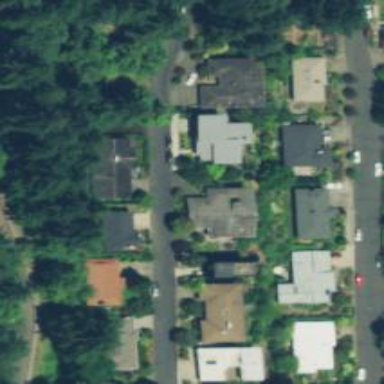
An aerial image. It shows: Residential road with sidewalk on the left.